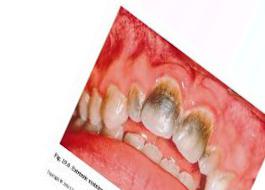
Condition: Tooth Discoloration